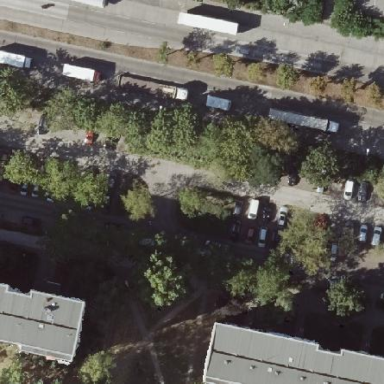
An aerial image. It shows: Concrete parking area with lane marking.